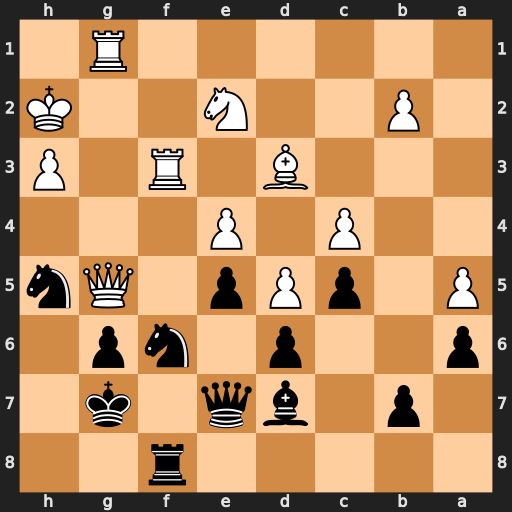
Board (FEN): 5r2/1p1bq1k1/p2p1np1/P1pPp1Qn/2P1P3/3B1R1P/1P2N2K/6R1
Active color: b
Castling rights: -
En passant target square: -
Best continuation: Ng4+ Rxg4 Qxg5 Rxg5 Rxf3